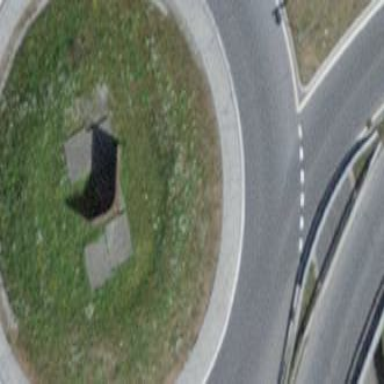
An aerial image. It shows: Asphalt road that is secondary route leading to roundabout.